Question: I'm working on "Indoor Navigation" using Vuforia in unity. I have scanned the map using "Vuforia Area Target Creator" and import area targets to Unity Project, then I have merged mulitple area targets as one area target, then I have Created NavMesh and NavMesh Agent, then I want to test if the NavMeshAgent move to destination or not. I'm following Unity Manual: <URL>
When I wrote this script, I get this error:
My Script:
'''
// MoveTo.cs
using UnityEngine;
using UnityEngine.AI;
public class MoveTo : MonoBehaviour {
public Transform goal;
void Start () {
NavMeshAgent agent = GetComponent<NavMeshAgent>();
agent.destination = goal.position;
}
}
'''
I also searched on Youtube, I found that someone wrote the same code for his game and working with him, What's the problem ??
Can any one help me in this ?
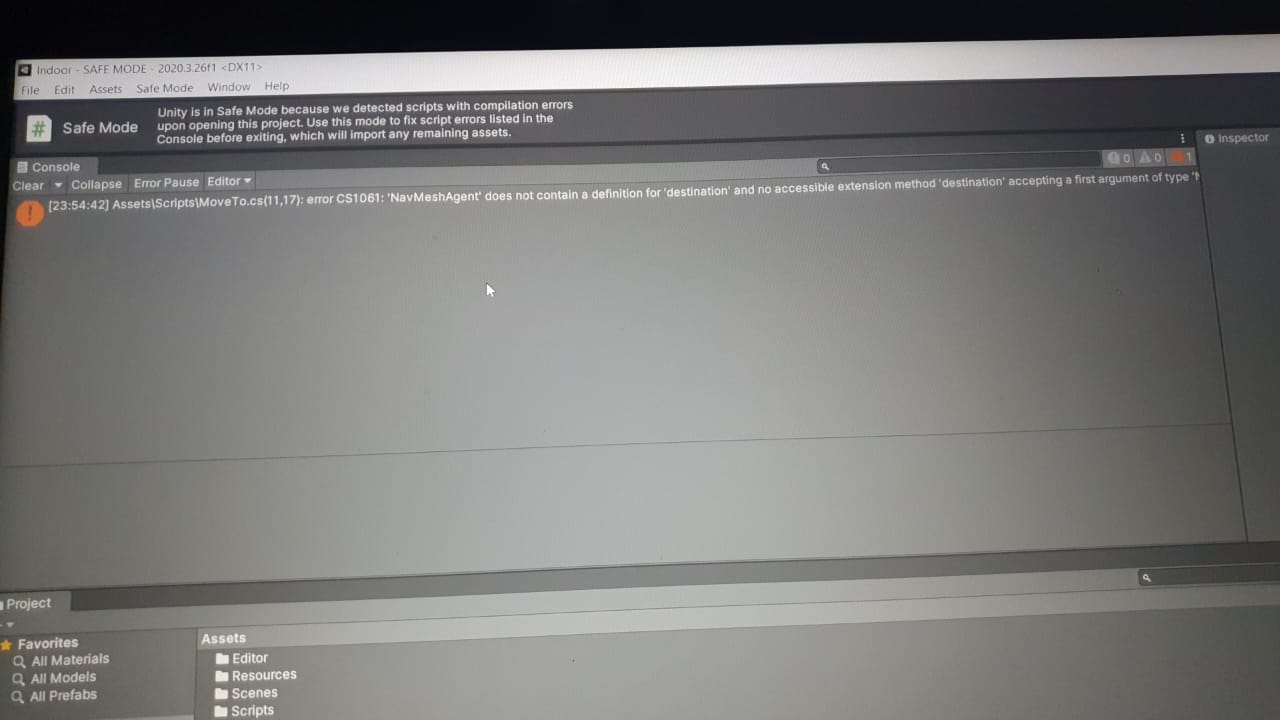
Answer: '''
private void Start()
{
NavMeshAgent agent = GetComponent<NavMeshAgent>();
agent.SetDestination(goal.position);
}
'''
if you want to set your agent destination to the target than change your code like upon code.